Interaction volume radius: 10 \u00c5
Interaction volume height: 10 \u00c5
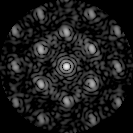
Disorder parameter: 0.3975